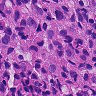
Metastatic tissue present: yes